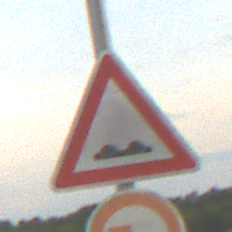
Verkehrszeichen: UnebeneFahrbahn
Zusatzzeichen unten: UeberholverbotKraftfahrzeuge
Umgebung: Outdoor, RoadRail
Tageszeit: SunriseSunset
Wetter: PartlyCloudy
Licht: Natural
Jahreszeit: NotSpecified
Kontrast: LowContrast